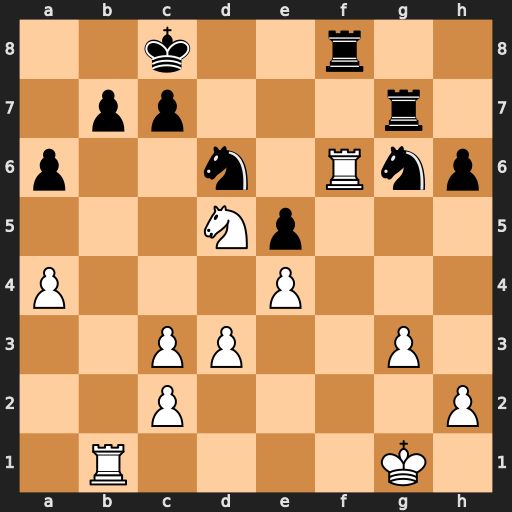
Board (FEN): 2k2r2/1pp3r1/p2n1Rnp/3Np3/P3P3/2PP2P1/2P4P/1R4K1
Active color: w
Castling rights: -
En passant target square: -
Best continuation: Rxg6 Rxg6 Ne7+ Kd8 Nxg6